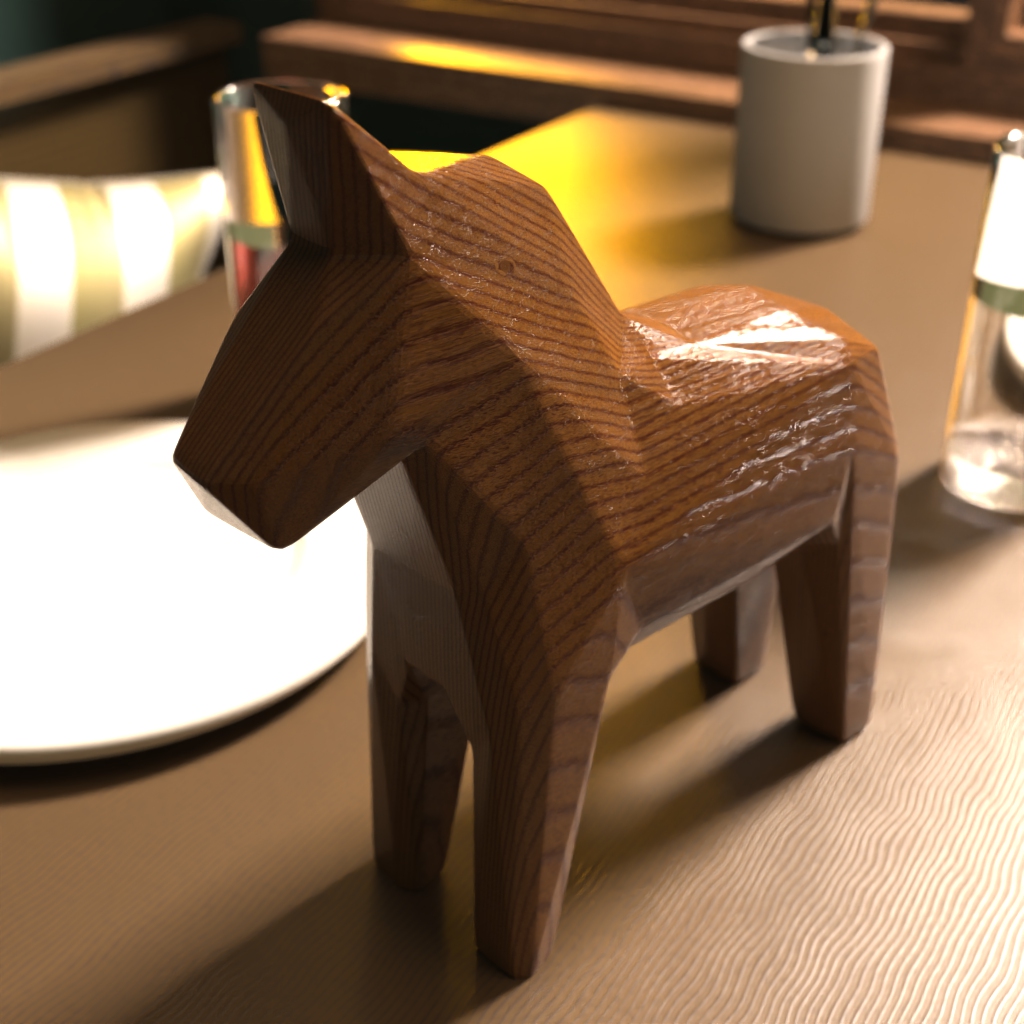
A high quality rendering of a dalahest_oak dalecarlian horse figurine made of varnished dark oak standing on a wooden table in an a sunset landscape with sunset lighting,long-shot from overhead view of the front right side, 50 mm, f 11